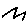
Label: zigzag